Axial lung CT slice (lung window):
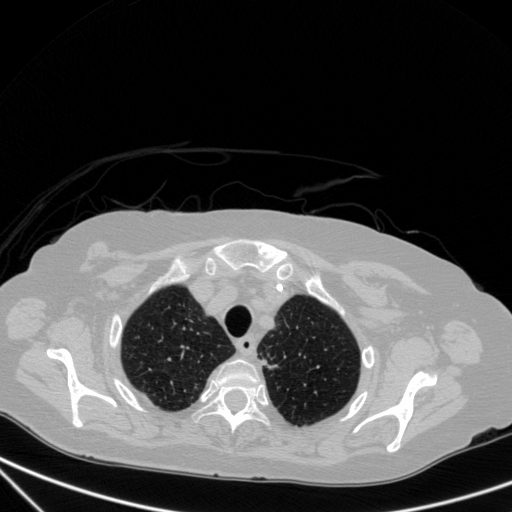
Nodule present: no